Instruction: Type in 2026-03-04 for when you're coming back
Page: home
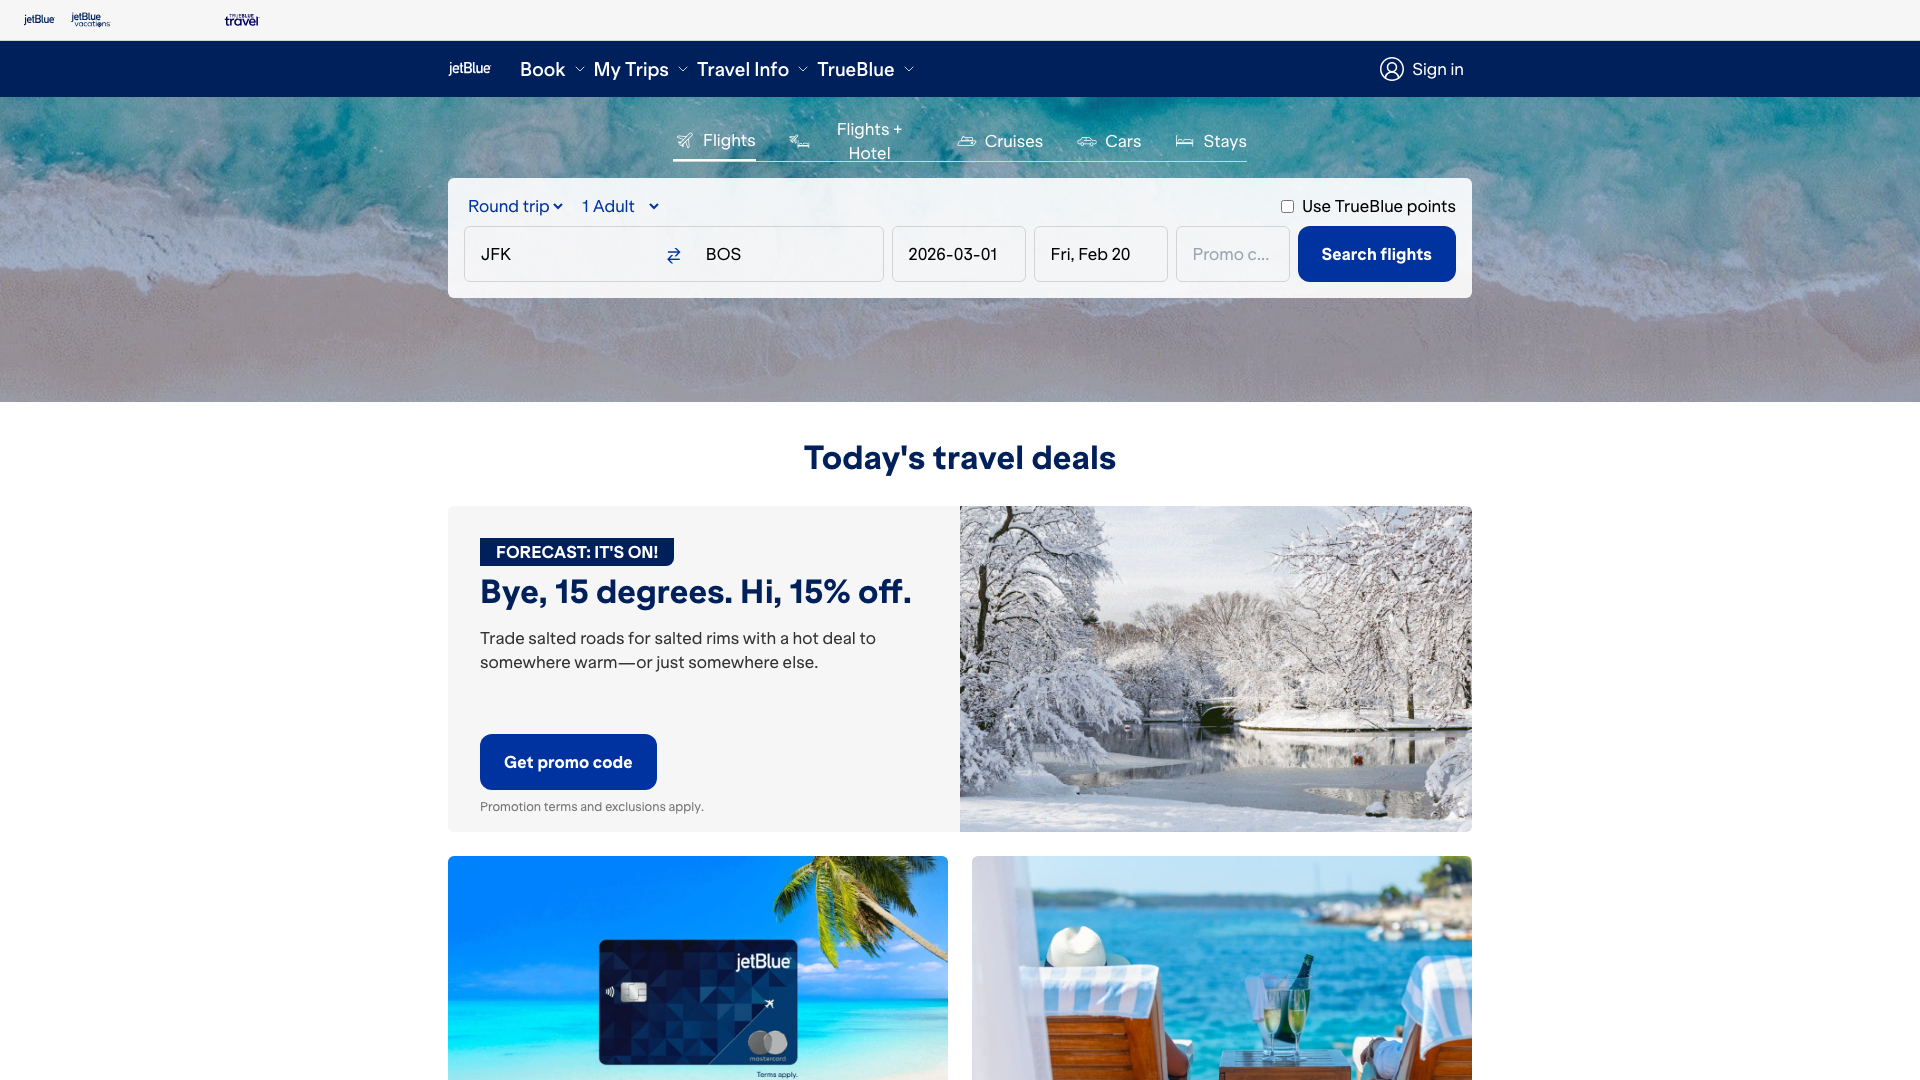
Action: type